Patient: sex M, age 62
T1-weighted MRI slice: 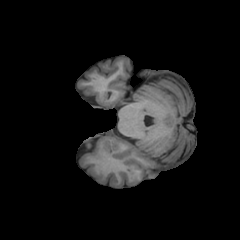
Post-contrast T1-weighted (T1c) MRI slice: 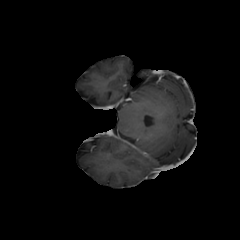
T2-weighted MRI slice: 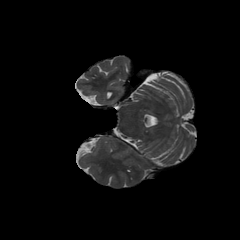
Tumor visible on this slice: no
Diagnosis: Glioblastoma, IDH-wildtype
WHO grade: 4